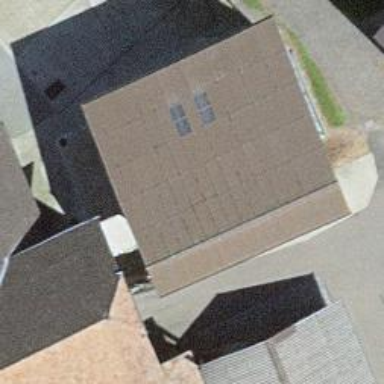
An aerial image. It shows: Shed.